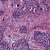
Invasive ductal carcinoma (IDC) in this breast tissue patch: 0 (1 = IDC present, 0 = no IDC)